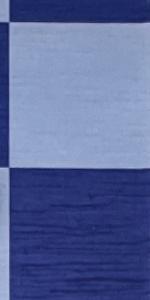
Label: Empty